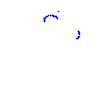
Particle: proton